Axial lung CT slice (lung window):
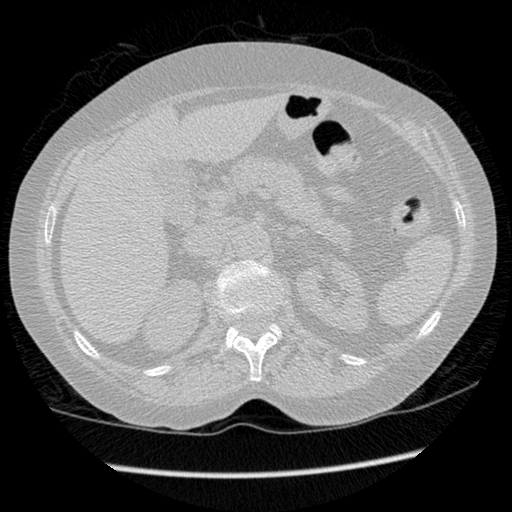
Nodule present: no